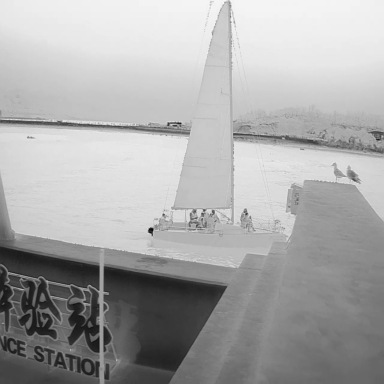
There is a sailboat in the infrared image.